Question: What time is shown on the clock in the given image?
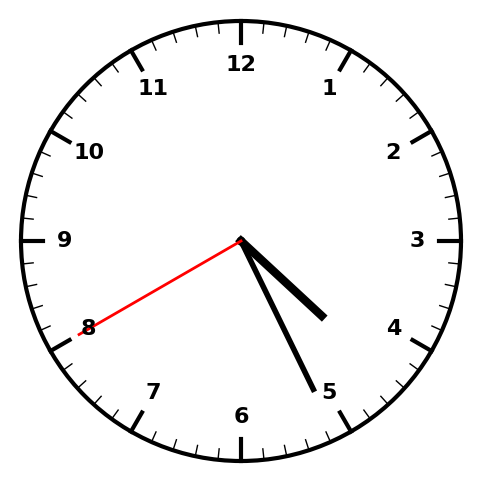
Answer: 04:25:40